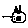
Label: cat